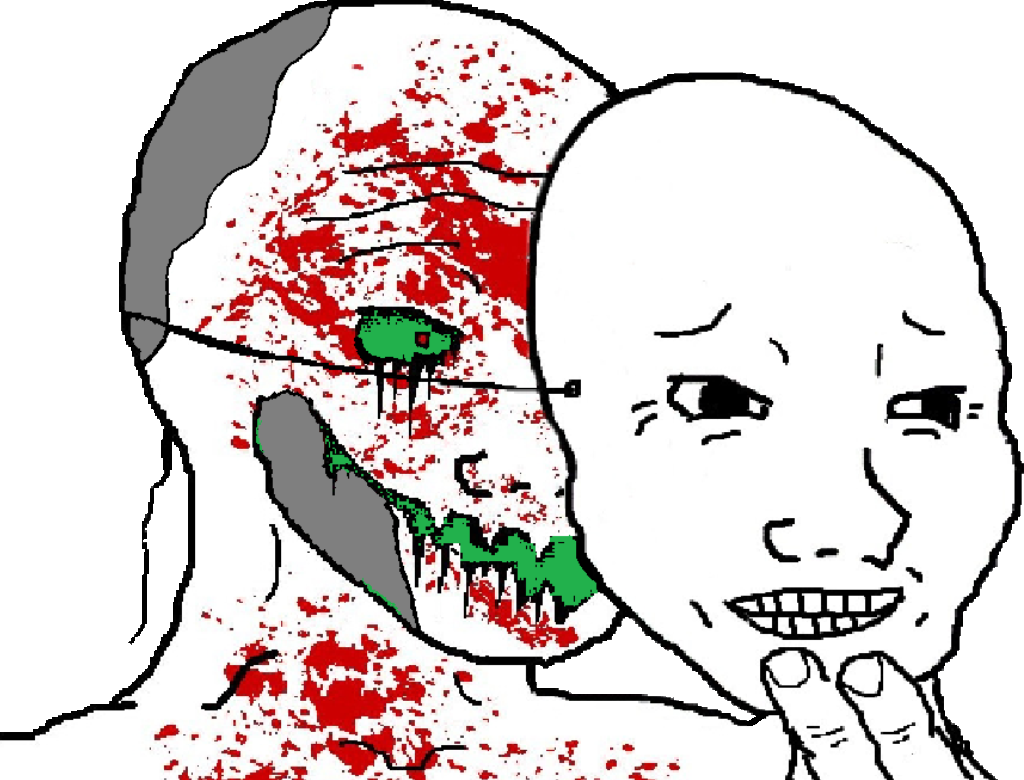
Label: 5_Oomer